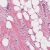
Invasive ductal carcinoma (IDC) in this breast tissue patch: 0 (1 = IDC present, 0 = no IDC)